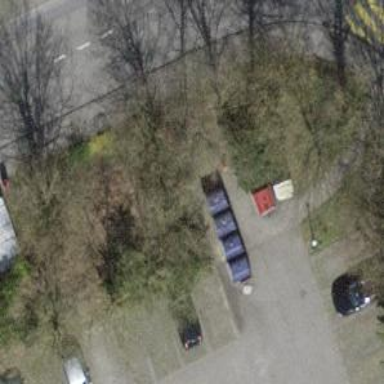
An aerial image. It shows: Recycling container for recycling.